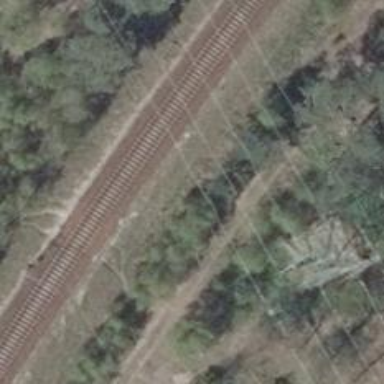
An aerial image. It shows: Railway track with contact line for electrification.